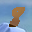
Label: 8